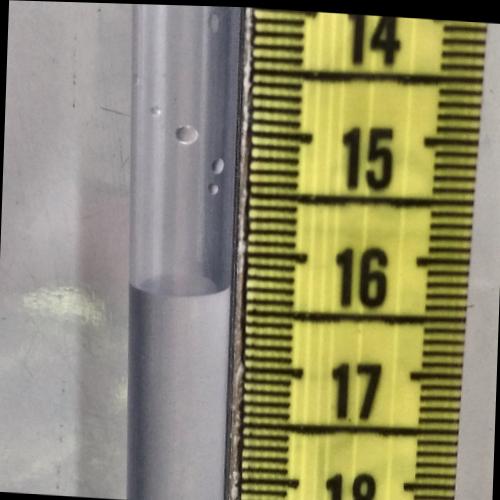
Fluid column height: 16.3 cm